Question: Table Employer
'''
CREATE TABLE "Employer" ("employerID" INTEGER PRIMARY KEY NOT NULL ,
"name" CHAR,
"industry" CHAR,
"contact1" CHAR,
"contact2" CHAR,
"email" CHAR,
"website" CHAR,
"facts" CHAR,
"phone" VACHAR)
'''
Table Job
'''
CREATE TABLE "Job" ("jobID" INTEGER PRIMARY KEY NOT NULL ,
"employerID" INTEGER,
"title" CHAR,
"description" CHAR,
"type" CHAR,"salary" CHAR,
"benefits" CHAR,
"vacancies" INTEGER,
"closing" CHAR,
"requirement" CHAR,
"placement" BOOL,
"applyTo" CHAR,
"status" CHAR,
"posted" CHAR,
"location" CHAR)
try {
//String sqlStm = "INSERT INTO Job (employerID,title,description,type,salary,benefits,vacancies,closing,requirement,placement,applyTo,status,posted,location) VALUES (?,?,?,?,?,?,?,?,?,?,?,?,?) INNER JOIN Employer ON Job.employerID = Employer.employerID";
String sqlStm = "SET @SELECTED_ID = (SELECT employerID FROM Employer WHERE name = '"+comboEmployer.getSelectedItem().toString()+"') INSERT INTO Job (employerID,title,description,type,salary,benefits,vacancies,closing,requirement,placement,applyTo,status,posted,location)VALUES (@SELECTED_ID,?,?,?,?,?,?,?,?,?,?,?,?,?)";
pst = conn.prepareStatement(sqlStm);
pst.setString(2,txtTitle.getText());
pst.setString(3,areaDescription.getText());
pst.setString(4,comboType.getSelectedItem().toString());
pst.setString(5,txtSalary.getText());
pst.setString(6,areaBenefits.getText());
pst.setString(7,txtVac.getText());
pst.setString(8,txtDate.getDateFormatString().toString());
pst.setString(9,areaReq.getText());
pst.setString(10,comboPlace.getSelectedItem().toString());
pst.setString(11,txtWeb.getText());
pst.setString(12,comboStatus.getSelectedItem().toString());
pst.setString(13,"01-01-2013");
pst.setString(14,txtLoc.getText());
pst.executeUpdate();
} catch (Exception e) {
JOptionPane.showMessageDialog(null,e);
} finally {
try {
rs.close();
pst.close();
} catch (Exception e) {
}
}
}
'''
I am trying to allow users to add jobs to the system and a form requires them to pick employers from 'Employer' table. I am not sure how to relate the chosen employer from 'JCombobox' to the Job. i.e. employerID in 'Job' table should be matched to the employerID of 'employer' table. Ive managed to do the 'Select' statement,
'''
sql = "SELECT Job.jobID as 'Job ID', Employer.name as'Company', Job.title as 'Role', Job.type as 'Type', Job.closing as 'Closing Date' FROM Job INNER JOIN Employer ON Job.employerID=Employer.employerID ORDER BY Employer.name";
'''
but not sure how to 'INSERT' into sqlite manager. Heres the form :
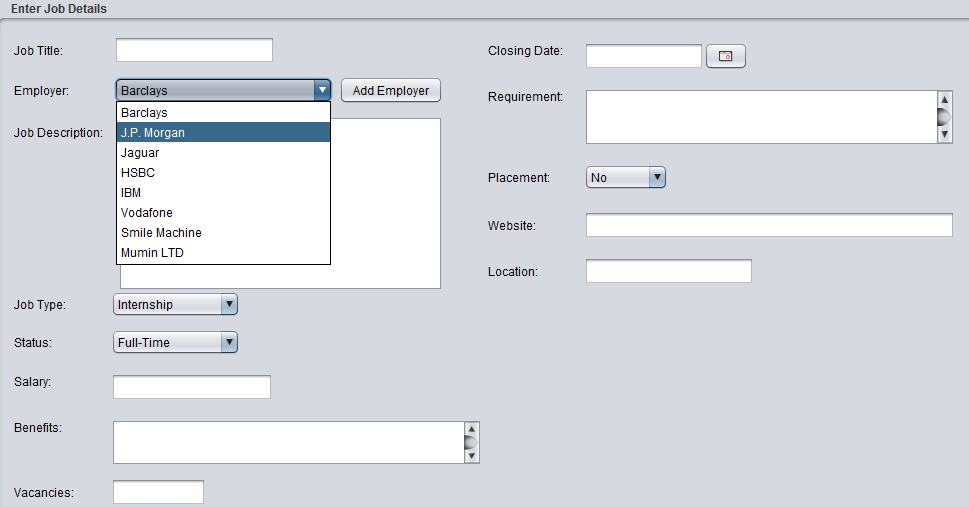
Answer: Your 'JComboBox' should contain objects of type 'Employer'. This Employer class should, at least contain the ID of the employer (to be able to uniquely identify him), and the name of the employer (to display it in the combo box).
To insert a new Job, simply get the selected Employer from your combo box, get its ID, and pass it to your query (which should not have any inner join):
'''
insert into job (employerID,title, ...) values (?, ?, ...)
'''